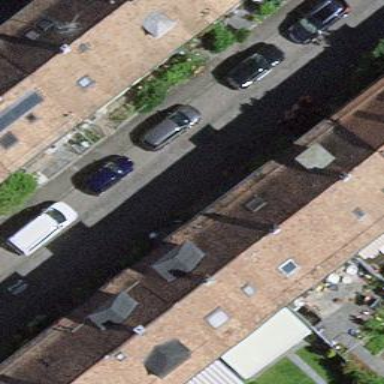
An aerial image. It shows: Terrace building.